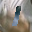
Label: 1